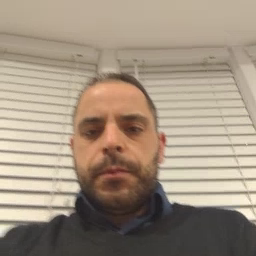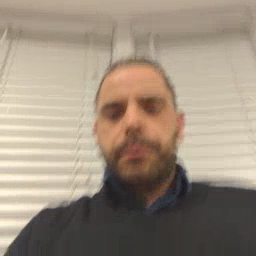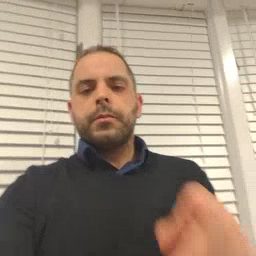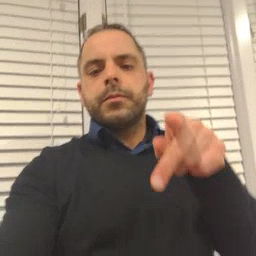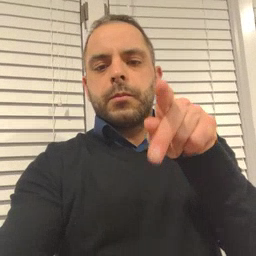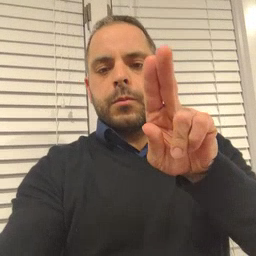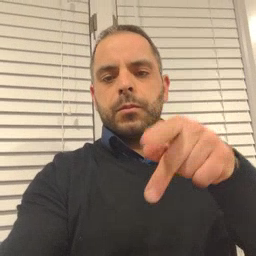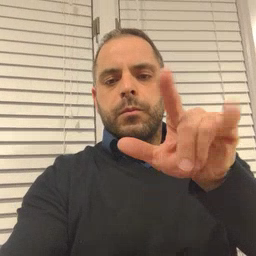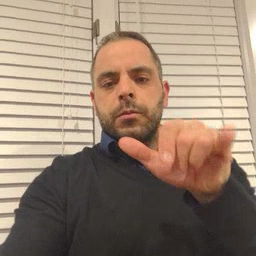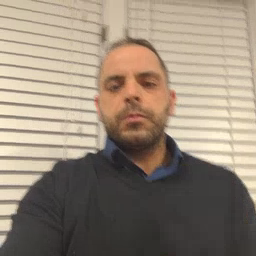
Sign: puppy